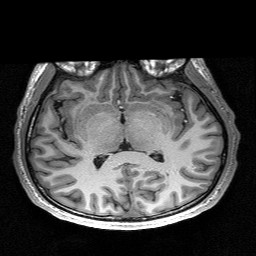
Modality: T1w
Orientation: coronal
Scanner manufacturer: siemens
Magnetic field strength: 3 T
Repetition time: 2.53 s
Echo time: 0.00267 s